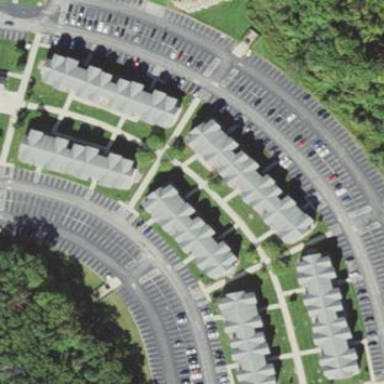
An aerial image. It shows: Residential building with apartments within university campus.